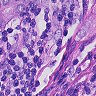
Metastatic tissue present: yes